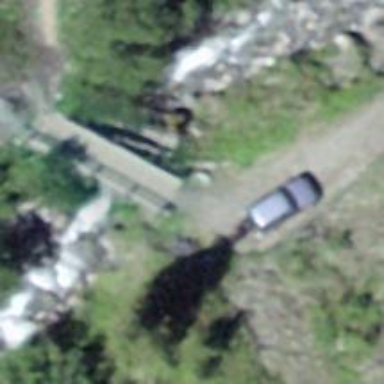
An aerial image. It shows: Gravel track on bridge with grade3 tracktype.